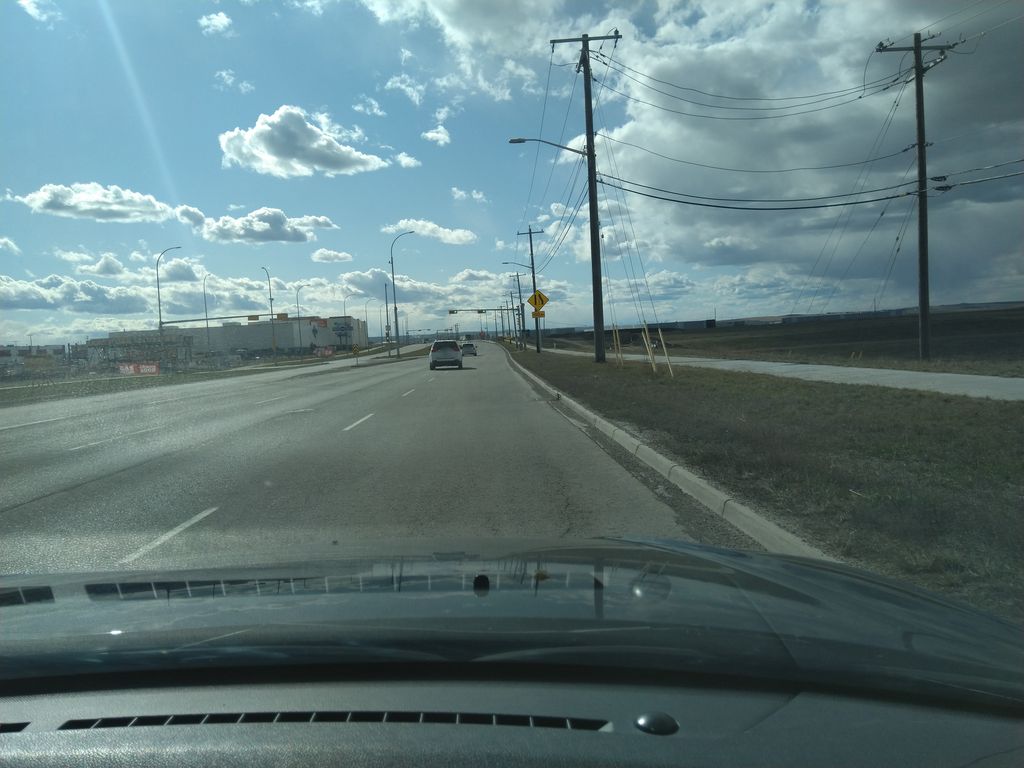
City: calgary